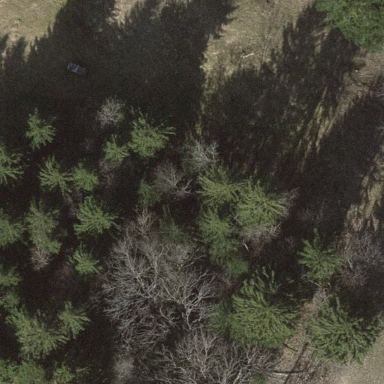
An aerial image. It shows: Forest area.